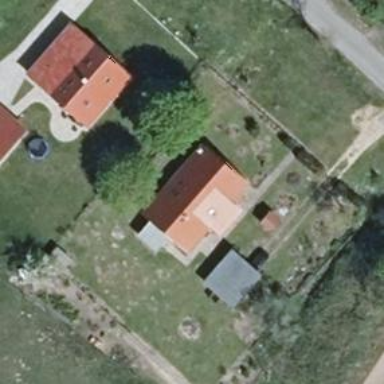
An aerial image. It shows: Detached building with gabled roof.